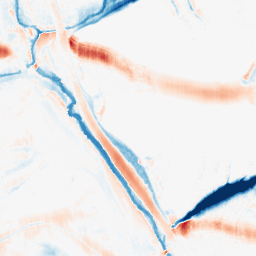
Category: morphological
Decomposition family: morphological_ellipse
Decomposition parameters: operation: average
width: 30
height: 10
Upsampling method: quadratic
Upsampling parameters: scale: 2
Upsampling scale: 2